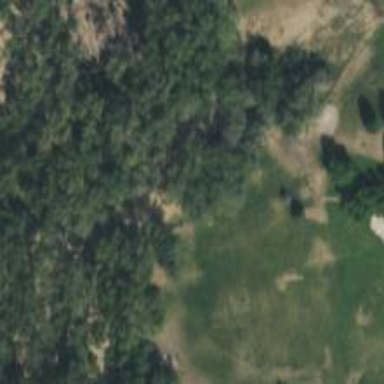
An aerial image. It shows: Disc golf basket.